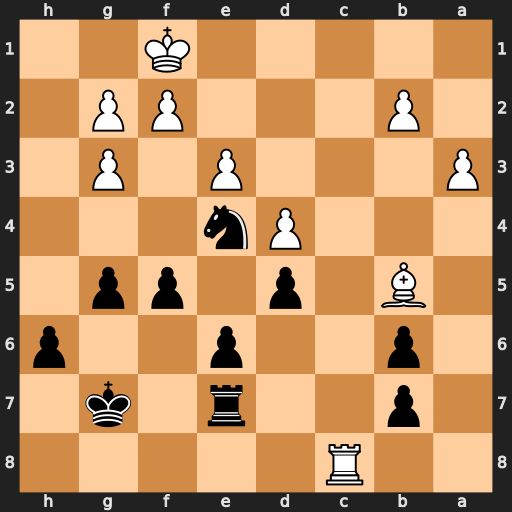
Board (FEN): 2R5/1p2r1k1/1p2p2p/1B1p1pp1/3Pn3/P3P1P1/1P3PP1/5K2
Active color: b
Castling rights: -
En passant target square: -
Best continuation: Nd6 Rd8 Nxb5